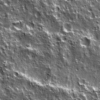
Label: not_dusty